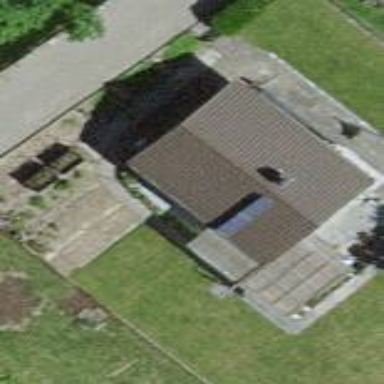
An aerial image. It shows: Bungalow.